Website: walmart
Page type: order-returns
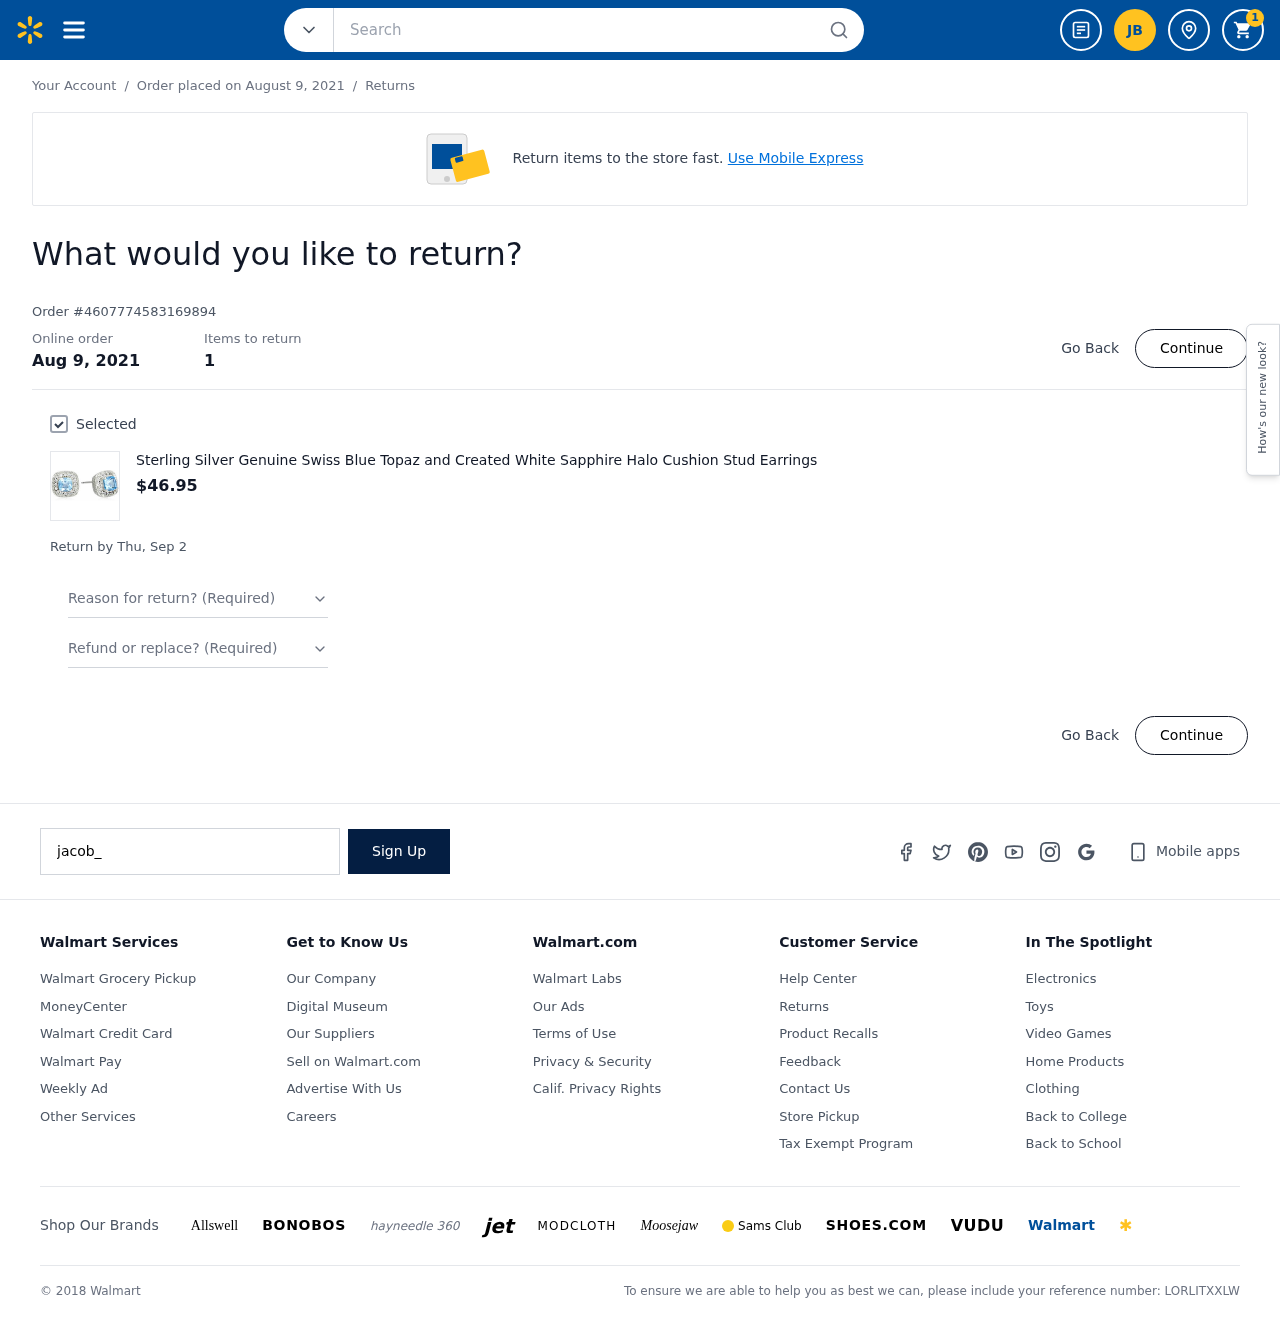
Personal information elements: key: PII_EMAIL
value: jacob_banks@yahoo.com
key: PII_INITIALS
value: JB
Product elements: key: PRODUCT1_NAME
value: Sterling Silver Genuine Swiss Blue Topaz and Created White Sapphire Halo Cushion Stud Earrings
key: PRODUCT1_PRICE
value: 46.95
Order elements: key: ORDER_NUM_ITEMS
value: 1
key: ORDER_DATE
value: Aug 9, 2021
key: ORDER_DATE
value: Order placed on August 9, 2021
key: ORDER_ID
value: Order #4607774583169894
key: ORDER_RETURN_BY_DATE
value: Return by Thu, Sep 2
Search elements: key: HEADER_SEARCH
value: Search